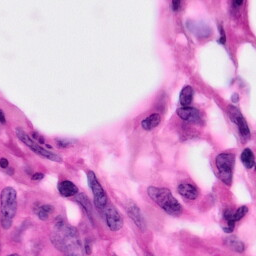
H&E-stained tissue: Pancreatic